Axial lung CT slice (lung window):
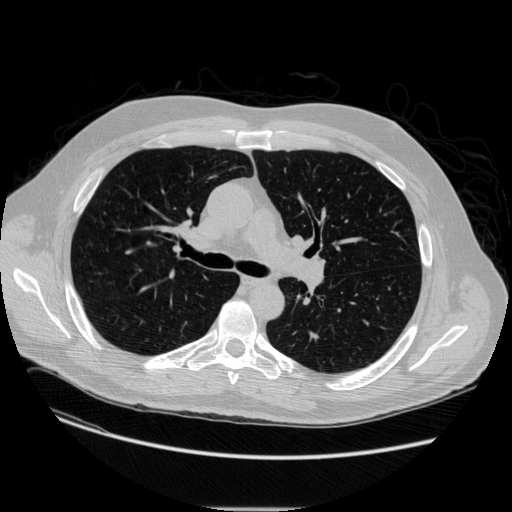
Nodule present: no